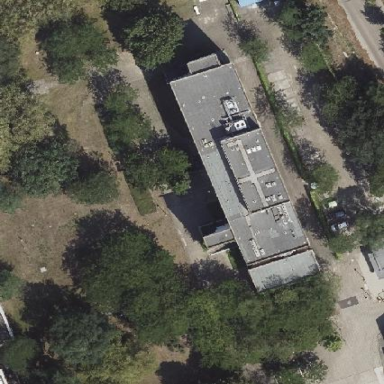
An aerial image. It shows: Flat-roofed commercial building.